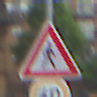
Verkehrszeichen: FussgaengerLinks
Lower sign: Geschwindigkeit60
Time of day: MorningAfternoon
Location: Outdoor (Urban)
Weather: Overcast
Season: NotSpecified
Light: Natural